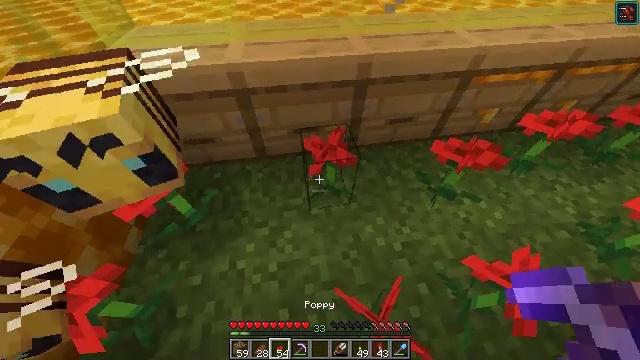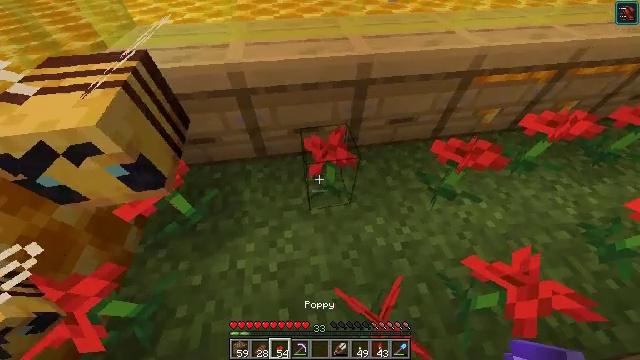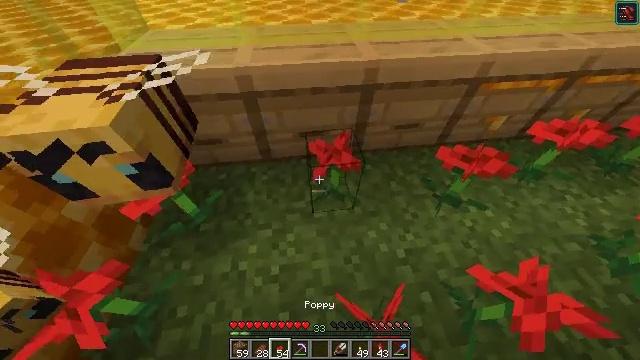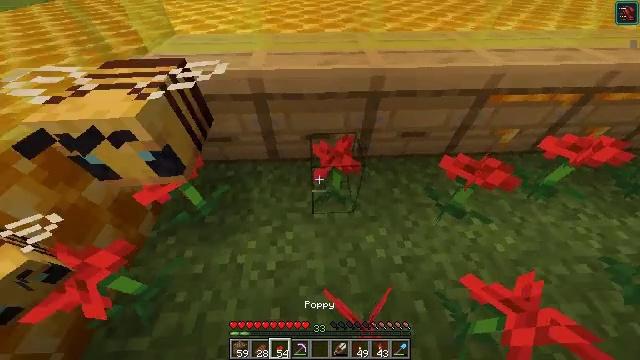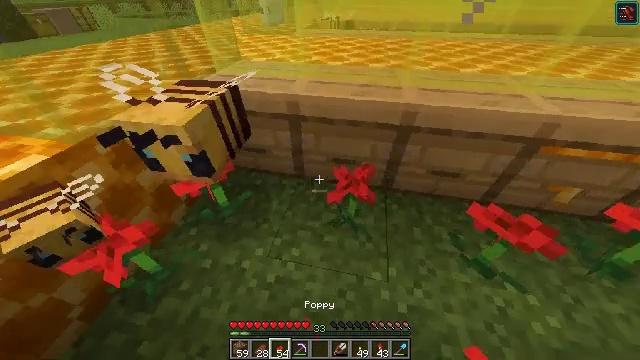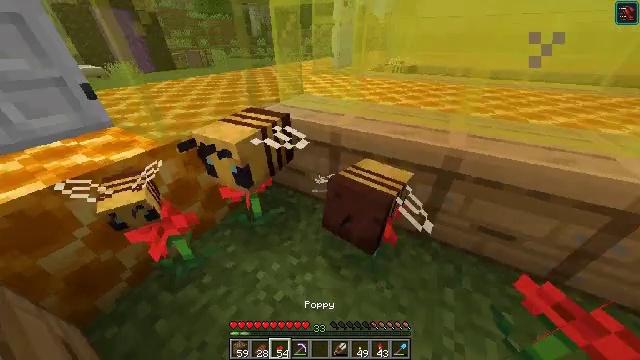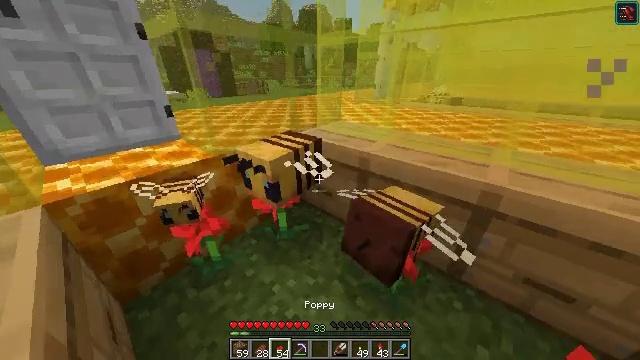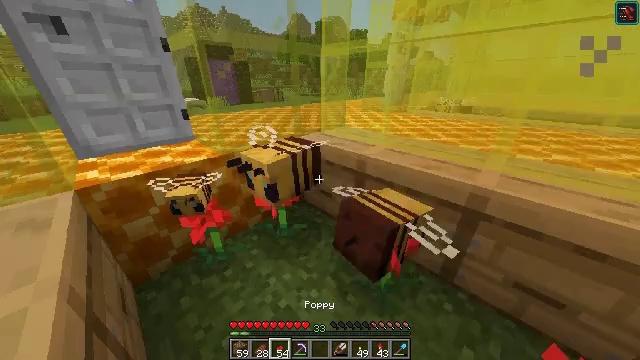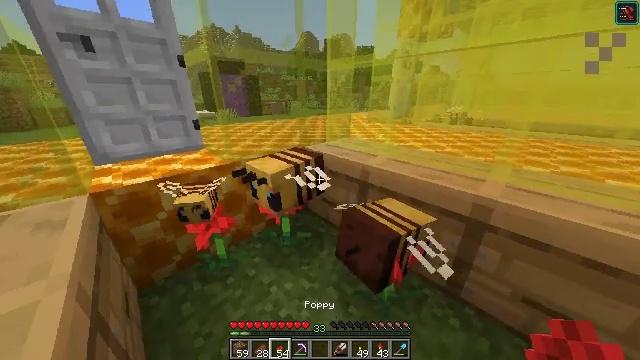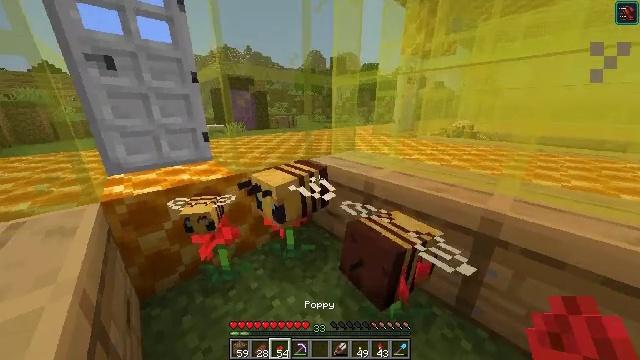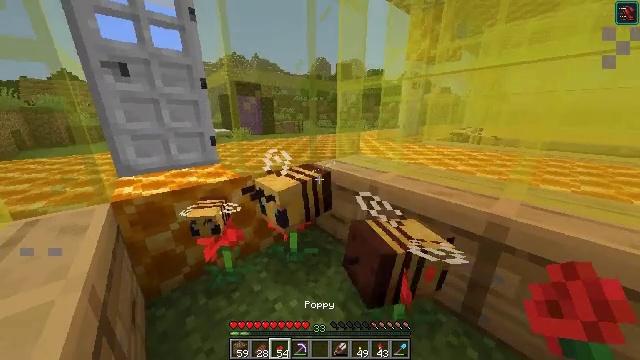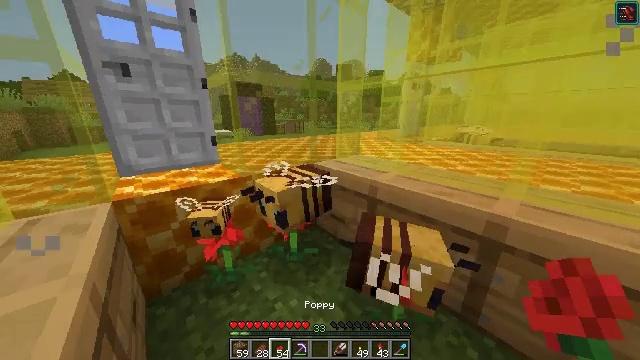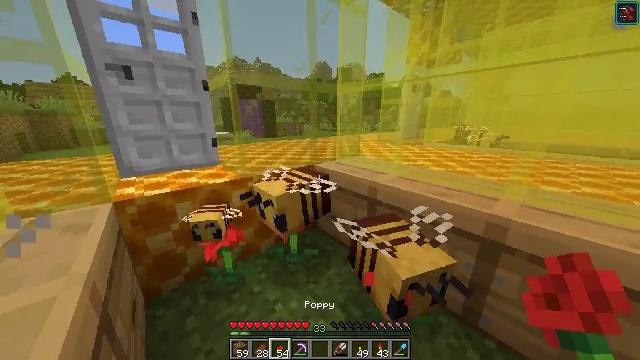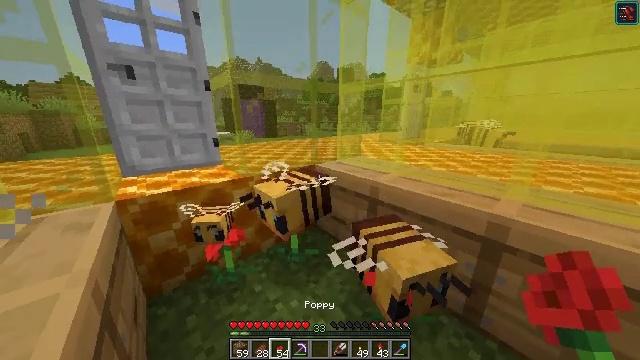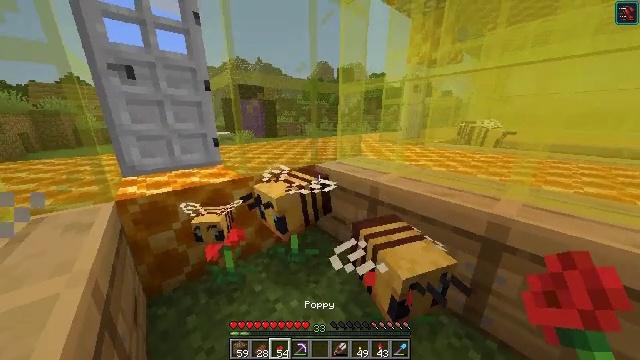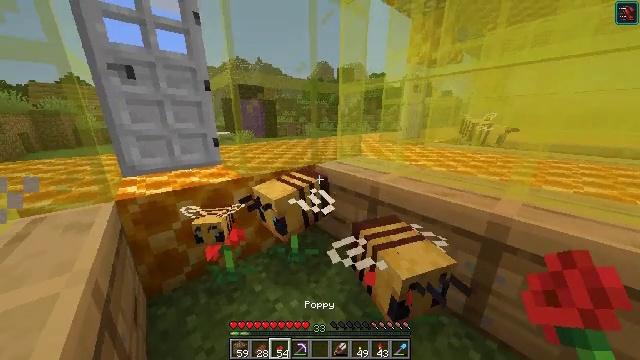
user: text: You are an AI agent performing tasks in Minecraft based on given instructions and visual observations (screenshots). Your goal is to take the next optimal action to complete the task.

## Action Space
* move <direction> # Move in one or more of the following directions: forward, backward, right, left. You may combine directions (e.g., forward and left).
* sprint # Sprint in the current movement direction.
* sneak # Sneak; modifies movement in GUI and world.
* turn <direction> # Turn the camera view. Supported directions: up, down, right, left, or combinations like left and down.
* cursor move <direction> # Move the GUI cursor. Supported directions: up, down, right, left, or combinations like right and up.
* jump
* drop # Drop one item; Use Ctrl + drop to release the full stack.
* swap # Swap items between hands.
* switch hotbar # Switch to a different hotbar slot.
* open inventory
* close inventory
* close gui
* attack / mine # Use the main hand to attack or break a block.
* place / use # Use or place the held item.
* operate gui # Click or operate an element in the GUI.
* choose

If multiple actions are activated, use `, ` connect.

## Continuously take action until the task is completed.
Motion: motion action
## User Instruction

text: Create a honeycomb block using the crafting table.
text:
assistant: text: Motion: no_op
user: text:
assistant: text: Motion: turn left and up
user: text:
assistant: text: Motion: move back and move right, turn left and up
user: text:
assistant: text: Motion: move back and move right, turn left and up
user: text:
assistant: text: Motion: move back and move right, turn left and up
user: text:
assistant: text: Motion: turn left and up
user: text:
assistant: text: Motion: turn left and up
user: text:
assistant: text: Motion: turn left and up
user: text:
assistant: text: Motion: turn left and up
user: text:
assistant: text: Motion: turn left and up
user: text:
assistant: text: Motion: use / place
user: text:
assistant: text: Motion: use / place
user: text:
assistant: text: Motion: use / place
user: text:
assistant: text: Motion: no_op
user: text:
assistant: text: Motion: no_op
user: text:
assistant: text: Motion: no_op
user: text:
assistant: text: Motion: turn right and down
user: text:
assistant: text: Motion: no_op
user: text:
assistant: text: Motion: turn right
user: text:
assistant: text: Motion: turn right and down
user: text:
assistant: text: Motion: turn right and down
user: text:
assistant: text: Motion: turn right and down
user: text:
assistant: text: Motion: turn right and down
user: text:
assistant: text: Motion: no_op
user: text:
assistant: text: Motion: use / place
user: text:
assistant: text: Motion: use / place
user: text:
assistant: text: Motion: no_op
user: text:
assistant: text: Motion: no_op
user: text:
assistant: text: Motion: turn left and down
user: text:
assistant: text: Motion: turn left and down